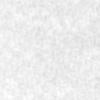
Label: no_change